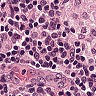
Metastatic tissue present: no